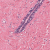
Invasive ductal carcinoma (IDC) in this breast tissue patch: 0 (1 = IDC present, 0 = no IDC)